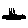
Label: triangle